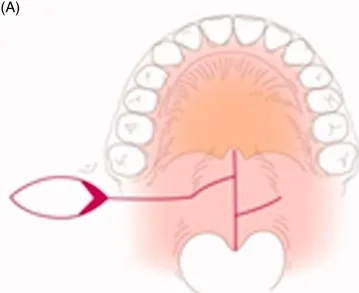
Illustration of Figure 2(A-D). A: The pedicle of the right BMMF is denuded (red area).
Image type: pathology (giemsa)